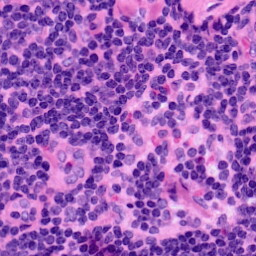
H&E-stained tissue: LymphNode